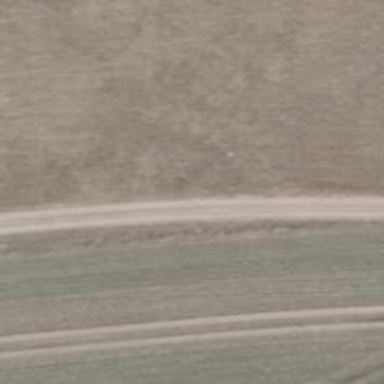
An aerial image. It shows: Sandy track road with grade5 tracktype.